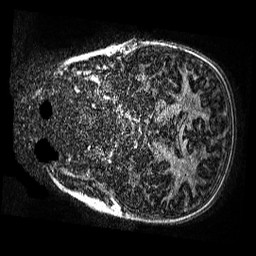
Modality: MP2RAGE
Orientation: coronal
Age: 11
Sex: male
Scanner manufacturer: siemens
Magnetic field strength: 3 T
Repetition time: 4 s
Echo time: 0.00299 s